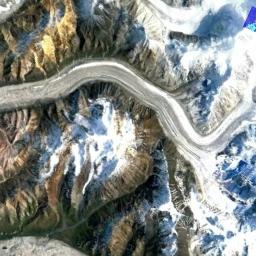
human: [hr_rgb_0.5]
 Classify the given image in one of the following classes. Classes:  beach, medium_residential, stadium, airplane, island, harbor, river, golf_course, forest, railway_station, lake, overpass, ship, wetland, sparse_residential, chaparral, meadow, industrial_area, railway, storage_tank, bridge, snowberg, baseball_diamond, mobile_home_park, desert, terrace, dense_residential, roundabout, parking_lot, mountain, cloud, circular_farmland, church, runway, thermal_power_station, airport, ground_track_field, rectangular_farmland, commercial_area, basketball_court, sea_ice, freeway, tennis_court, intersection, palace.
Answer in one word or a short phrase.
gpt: snowberg